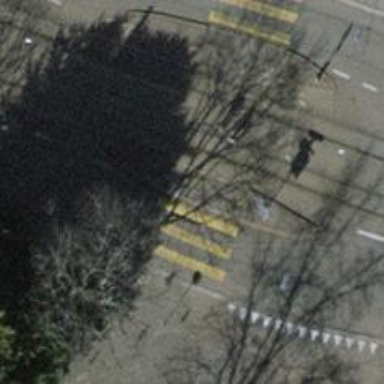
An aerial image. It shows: Kerb serving as barrier.